Question: I want to align text along my SVG path, but, it seems, SVG doesn't want to align it above the line with the proper rotation of all letters:

How can I align text above the curve, so it will be readable, not like in the picture above?
I use <URL> library to make SVG manipulations, my code looks like the following:
'''
var path = snapelement.path("M 540,0 S 150, 460, 150, 540")
.attr({fill : "transparent", stroke : "#000", strokeWidth : 4})
var note = snapelement.text(0, 0, "EXAMPLE TEXT")
.attr({"textpath" : path, "font-family" : "Helvetica Neue", "font-size" : 14});
'''
Any suggestions, even pure SVG solutions, are appreciated.
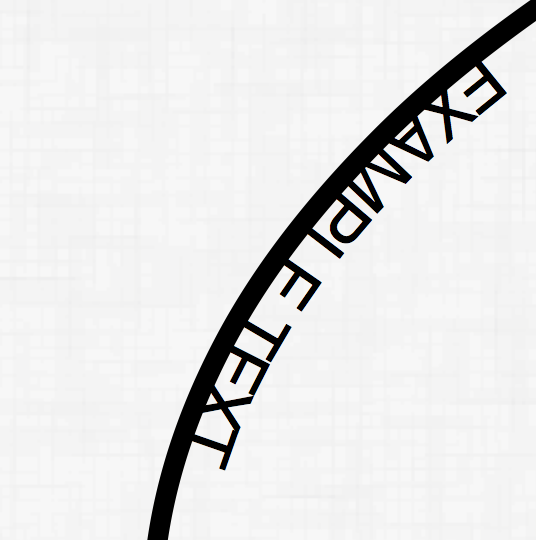
Answer: Just reverse the direction that your path is drawn. If you do that, the text will be on the other side of the line.
In this case, you are using an 'S' path command with no previous path segment, so working out the reverse path is a little tricky. Here is the reverse of your sample path:
'''
var path = snapelement.path("M 150,540 C 150,540, 150,460, 540,0")
'''